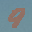
Label: 9